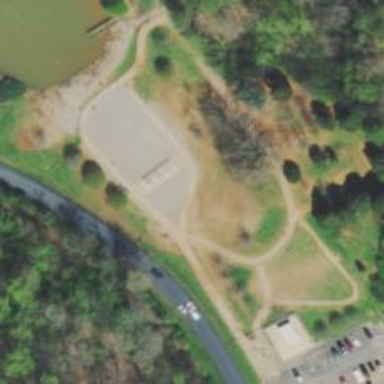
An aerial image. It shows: Dog park for leisure land.